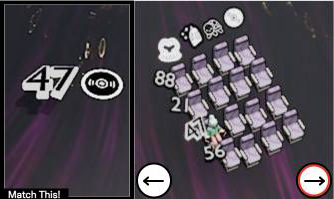
Task: seats
Answer: no